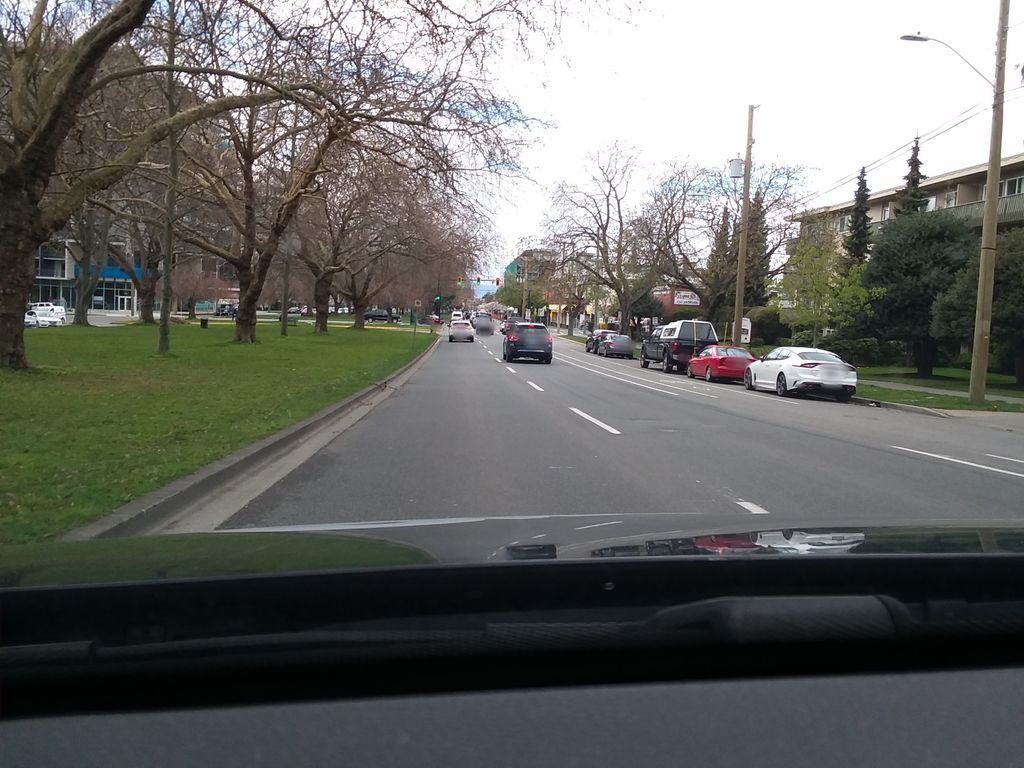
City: victoria